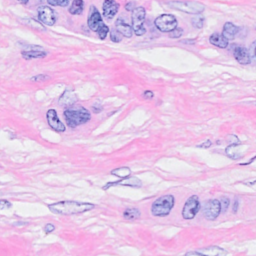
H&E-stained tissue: Breast